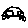
Label: car